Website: crate-barrel
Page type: payment
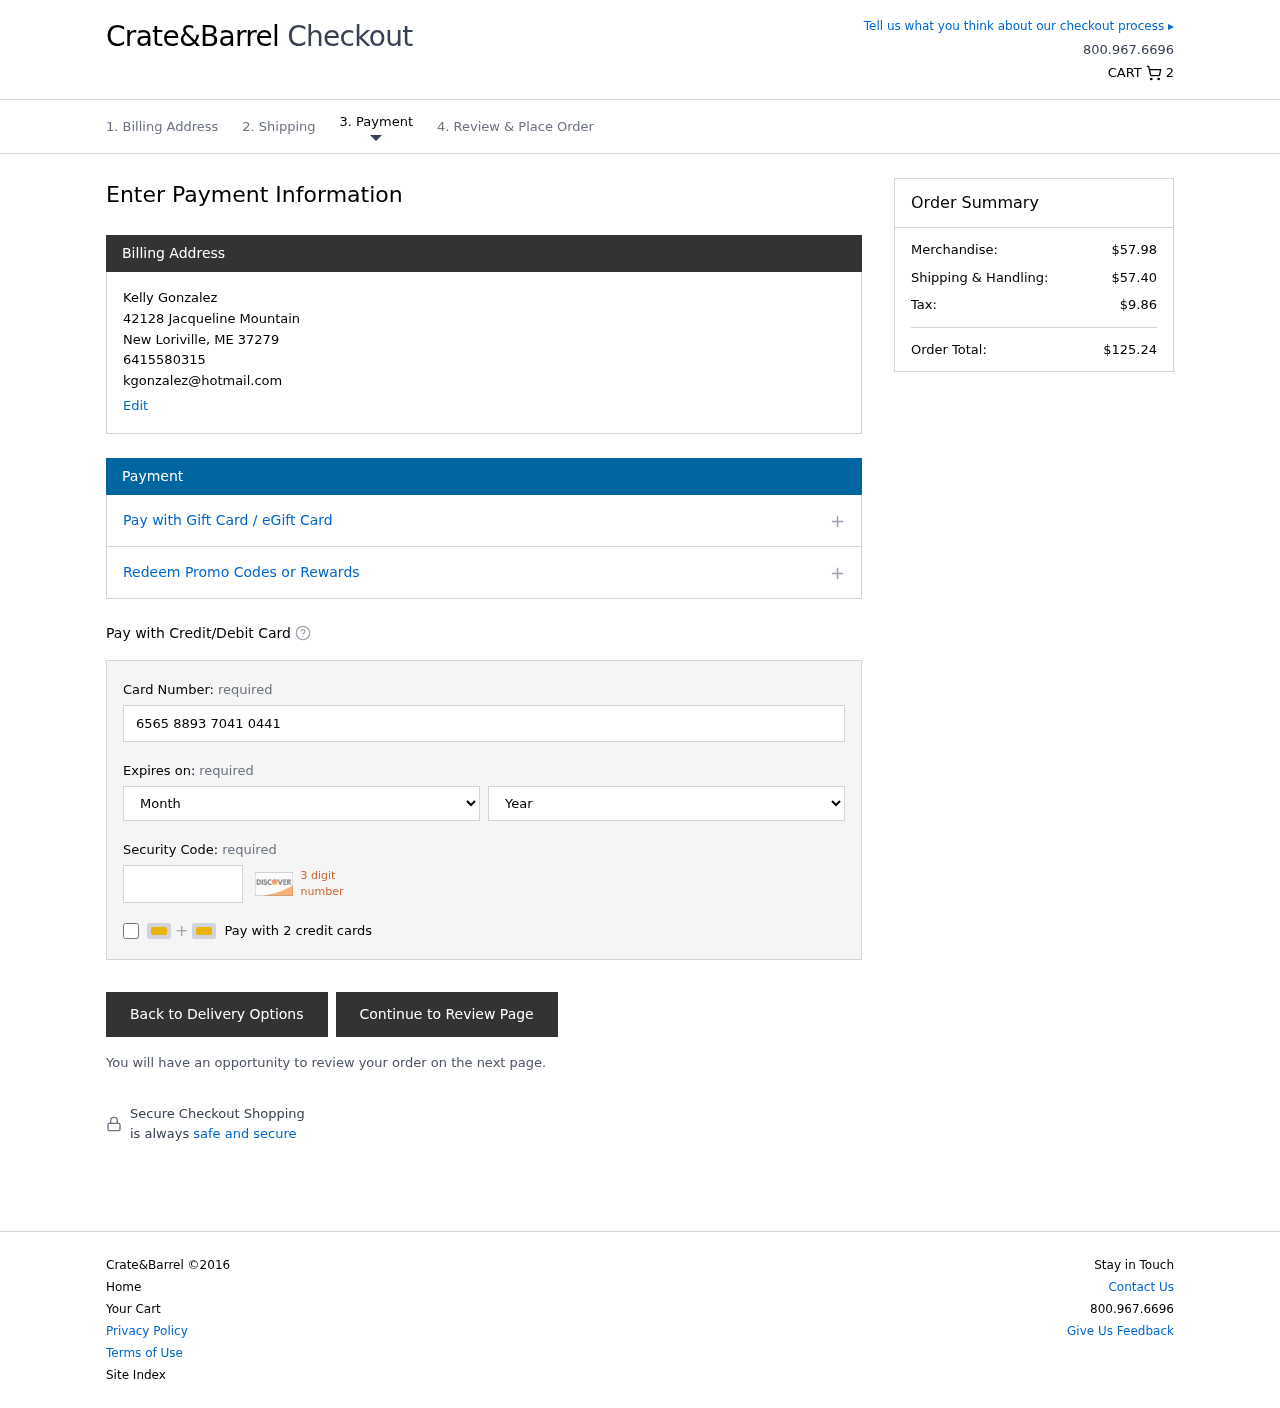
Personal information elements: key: PII_CARD_CVV
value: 594
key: PII_CARD_EXPIRY_MONTH
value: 05
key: PII_CARD_EXPIRY_YEAR
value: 27
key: PII_CARD_NUMBER
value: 6565 8893 7041 0441
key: PII_CITY
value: New Loriville
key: PII_EMAIL
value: kgonzalez@hotmail.com
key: PII_FULLNAME
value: Kelly Gonzalez
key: PII_PHONE
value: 6415580315
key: PII_POSTCODE
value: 37279
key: PII_STATE_ABBR
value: ME
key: PII_STREET
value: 42128 Jacqueline Mountain
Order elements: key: ORDER_NUM_ITEMS
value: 2
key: ORDER_SUBTOTAL
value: $57.98
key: ORDER_SHIPPING_COST
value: $57.40
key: ORDER_TAX
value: $9.86
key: ORDER_TOTAL
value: $125.24